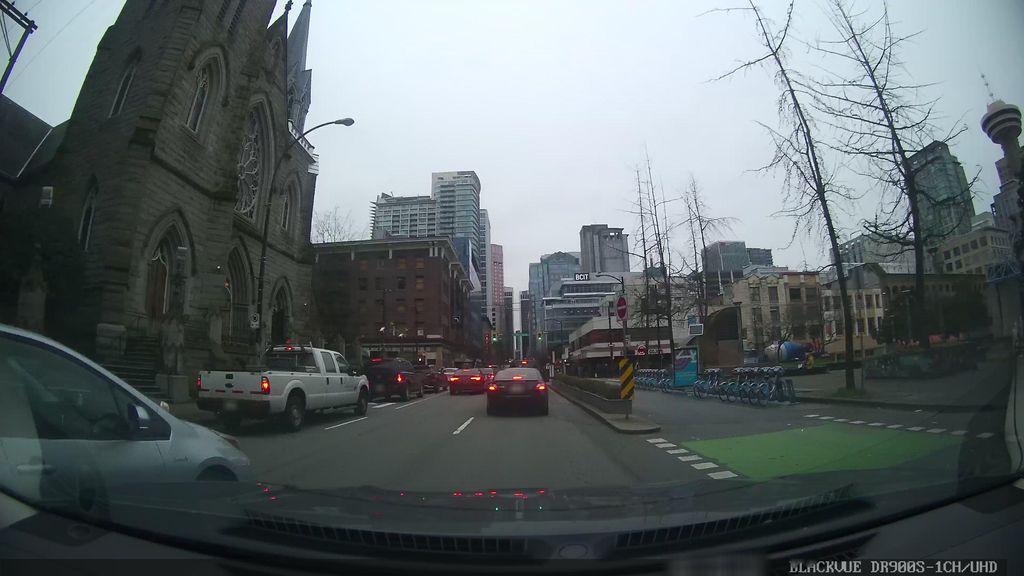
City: vancouver